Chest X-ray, AP view. Patient: 45 years old, sex F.
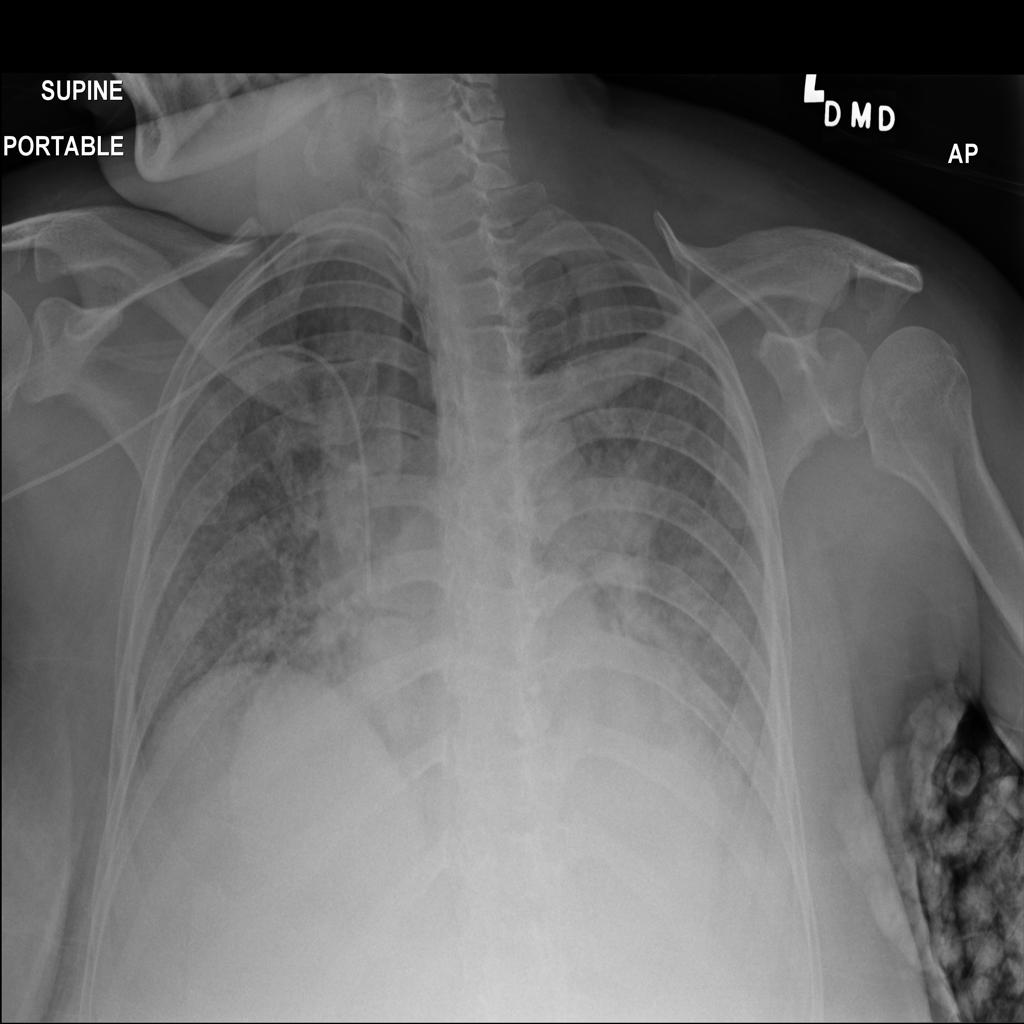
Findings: Atelectasis, Infiltration